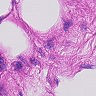
Metastatic tissue present: no